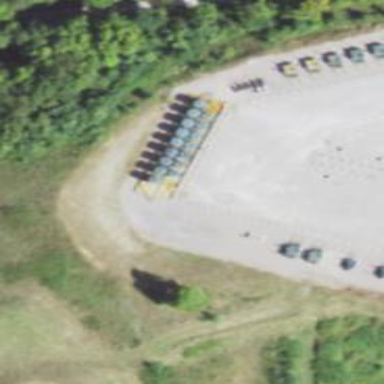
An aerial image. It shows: Storage tank that is man-made.